Question: I have trying to list all filename/url in my blob containter and save it to csv or table in azure sql database.
I was struggling in ADF with metadata activity:

But I can take the child item into table or csv. Is there any advice?
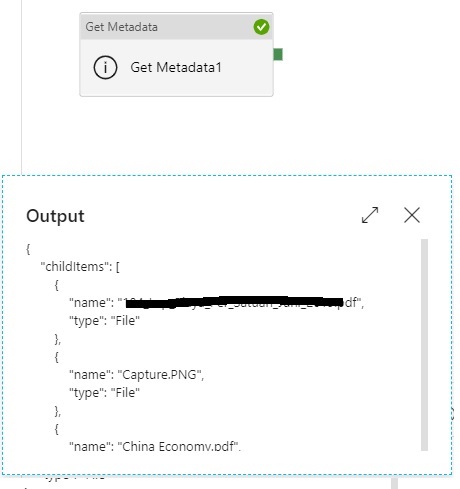
Answer: I suggest you to use logic app to achieve your needs, because it is very simple, the specific design is shown in the figure:
<URL>
As the url is in this format:
'''
https://myaccount.blob.core.windows.net/mycontainer/myblob
'''
You need to define a variable as a prefix.
The usage of List blobs, you can refer to this <URL>.
=========================
Regarding your question on how to create a csv file, the answer is updated as follows:
I designed my 'logic app' like this
<URL>
<URL>
In these steps, on how to create a csv table, you can learn from this official <URL>.
I tested it for you and found no problems:
<URL>